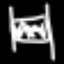
Label: bed